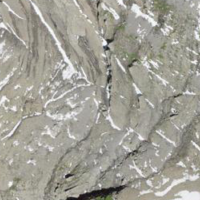
EUNIS habitat code: 48
Species observed at this site:
Gypaetus barbatus